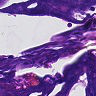
Metastatic tissue present: no